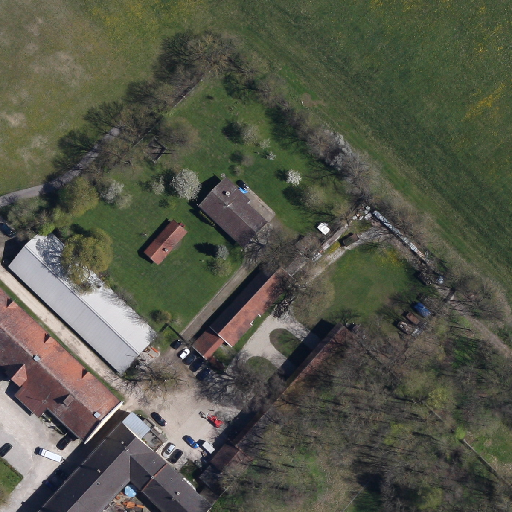
Referring expression: building along the road